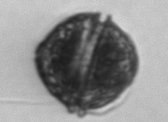
Label: Alexandrium_catenella